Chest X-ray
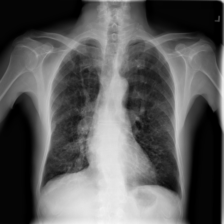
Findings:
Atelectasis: negative
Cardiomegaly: negative
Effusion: negative
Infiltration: negative
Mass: negative
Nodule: negative
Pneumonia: negative
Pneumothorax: negative
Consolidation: negative
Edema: negative
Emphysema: negative
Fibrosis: negative
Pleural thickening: negative
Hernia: negative